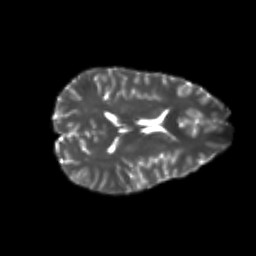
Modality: T2w
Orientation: axial
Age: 22
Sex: female
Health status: healthy
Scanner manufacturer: philips
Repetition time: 7.386 s
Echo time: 0.08599 s